Chest X-ray:
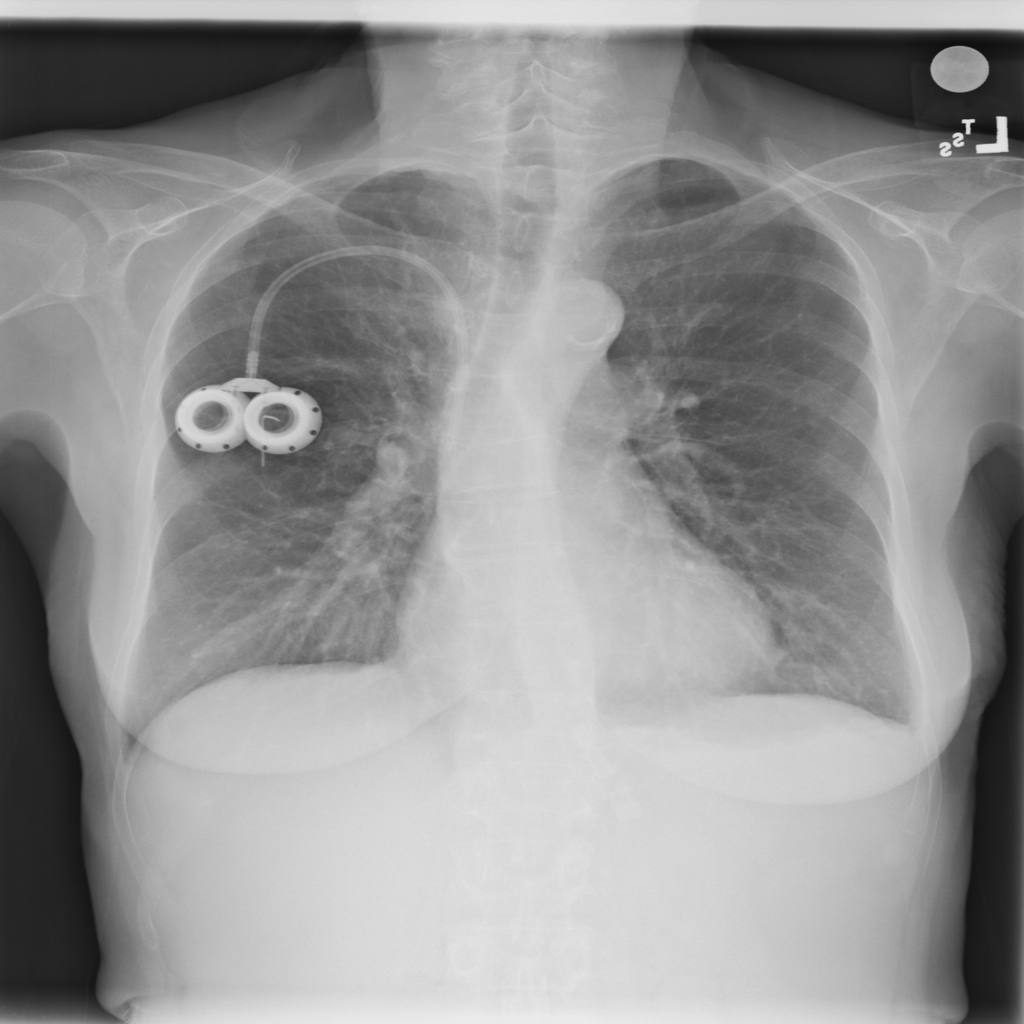
Findings: Pleural Thickening
No abnormal finding: no